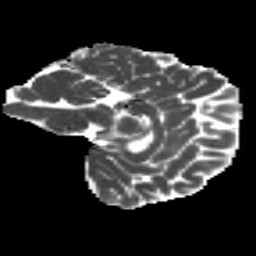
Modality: MD
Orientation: sagittal
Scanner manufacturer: siemens
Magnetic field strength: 3 T
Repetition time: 4.16 s
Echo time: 0.0806 s